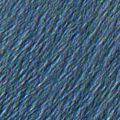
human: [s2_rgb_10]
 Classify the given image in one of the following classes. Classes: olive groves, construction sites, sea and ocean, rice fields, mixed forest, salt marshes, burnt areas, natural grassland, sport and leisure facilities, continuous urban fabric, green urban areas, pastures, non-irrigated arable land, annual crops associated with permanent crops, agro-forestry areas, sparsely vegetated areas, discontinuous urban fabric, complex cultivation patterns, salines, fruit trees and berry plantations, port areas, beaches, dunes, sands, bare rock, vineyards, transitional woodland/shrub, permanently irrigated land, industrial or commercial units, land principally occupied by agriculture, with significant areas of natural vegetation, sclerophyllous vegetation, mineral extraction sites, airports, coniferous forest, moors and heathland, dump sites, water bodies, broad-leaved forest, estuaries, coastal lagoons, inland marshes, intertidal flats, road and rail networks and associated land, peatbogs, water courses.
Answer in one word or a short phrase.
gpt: sea and ocean